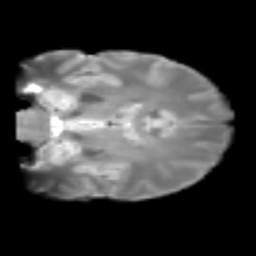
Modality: T2w
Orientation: coronal
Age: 26
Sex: male
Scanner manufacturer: siemens
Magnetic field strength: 3 T
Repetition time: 2.3 s
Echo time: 0.085 s